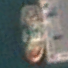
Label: civil